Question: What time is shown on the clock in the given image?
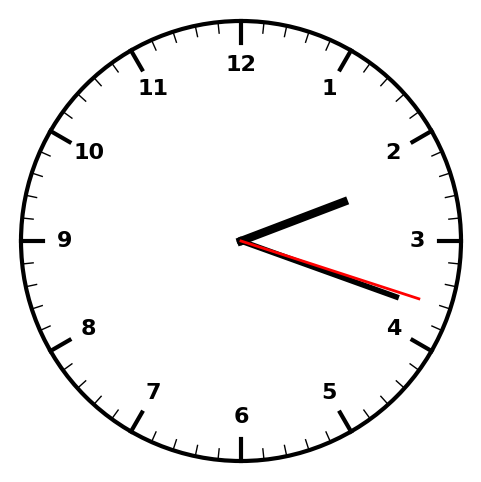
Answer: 02:18:18